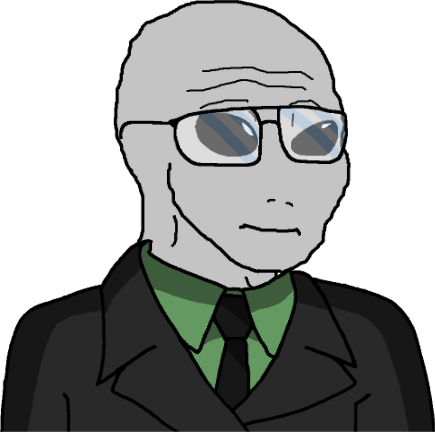
Label: 5_Alien